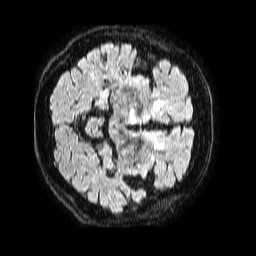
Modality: FLAIR
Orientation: axial
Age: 81
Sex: female
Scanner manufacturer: philips
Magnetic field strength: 1.5 T
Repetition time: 4.8 s
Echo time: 0.3 s